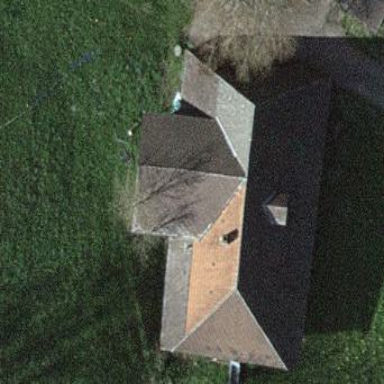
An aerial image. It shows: Farm building.